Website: home-depot
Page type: review-order
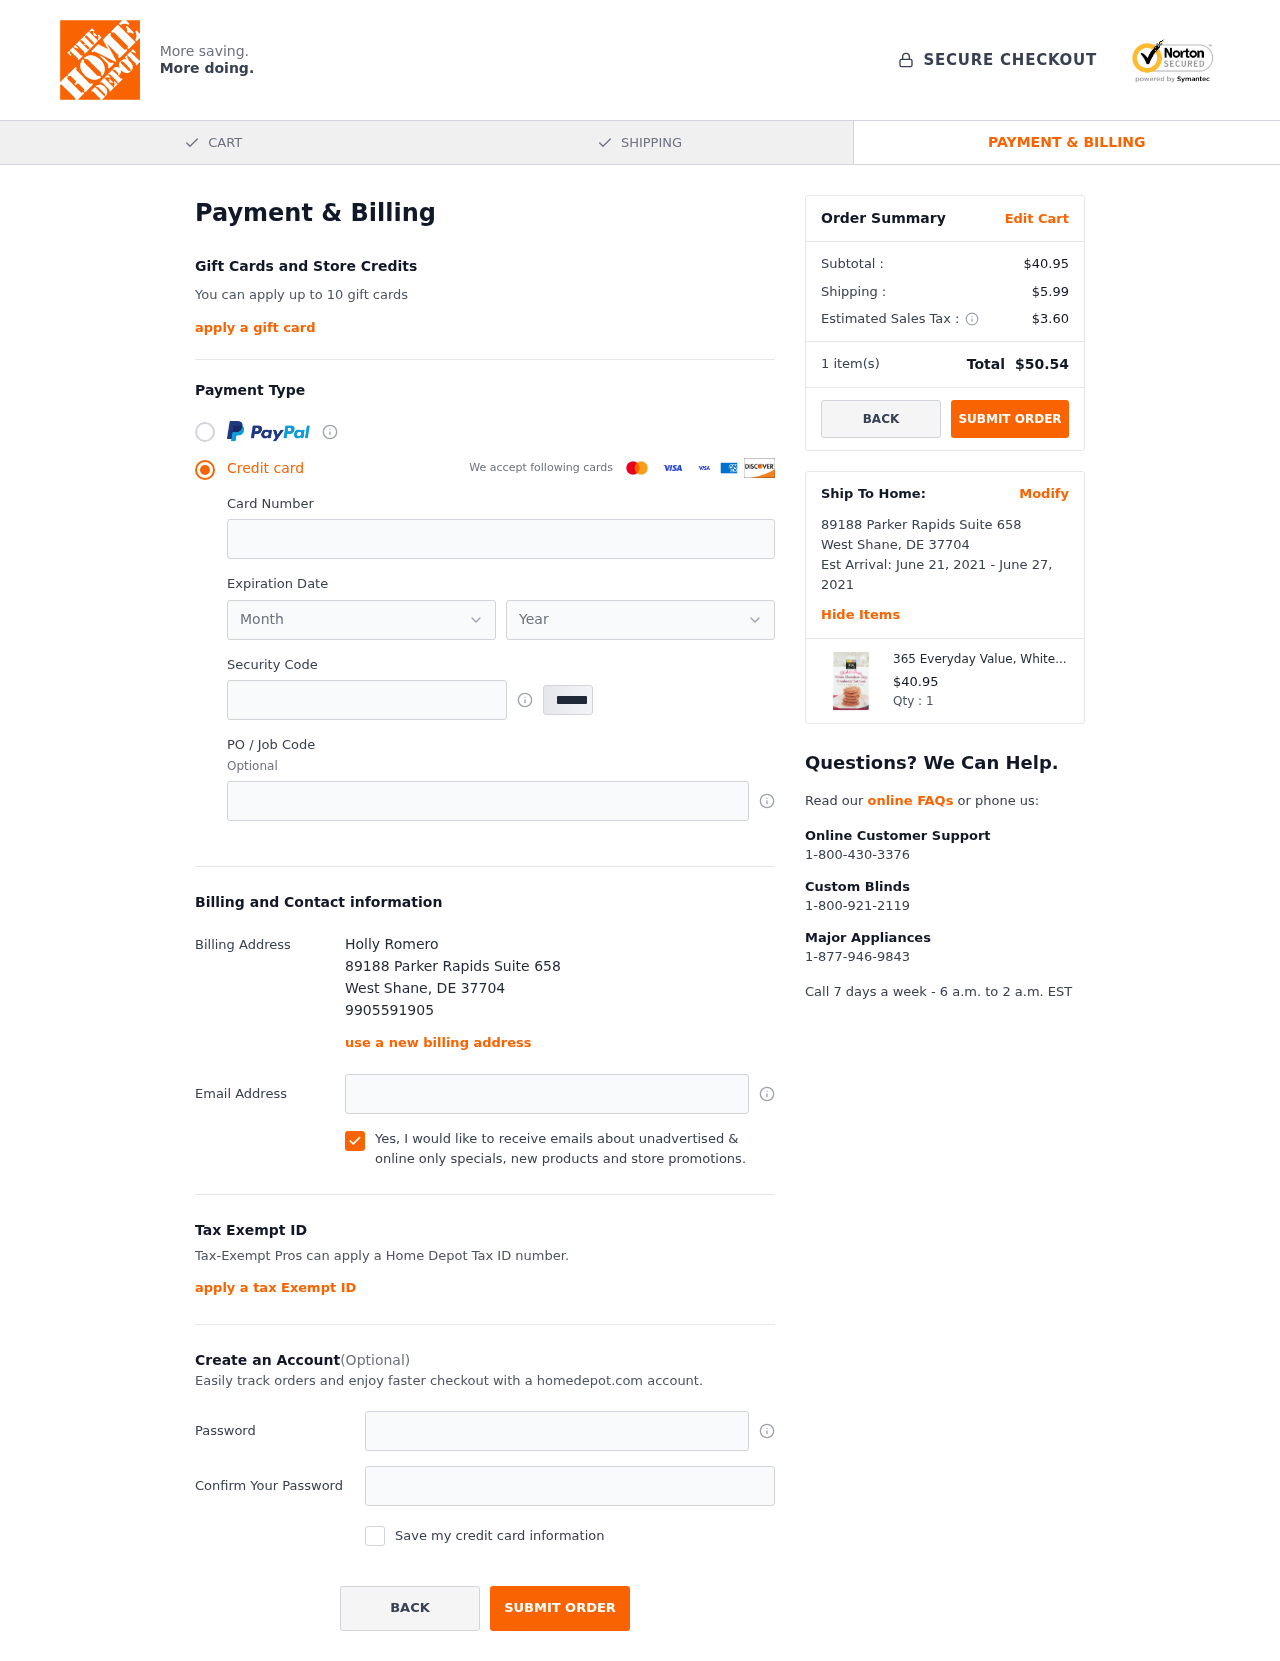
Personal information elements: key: PII_CARD_EXPIRY_MONTH
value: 09
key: PII_CARD_EXPIRY_YEAR
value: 29
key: PII_CITY
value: West Shane
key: PII_FULLNAME
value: Holly Romero
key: PII_PHONE
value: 9905591905
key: PII_POSTCODE
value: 37704
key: PII_STATE_ABBR
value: DE
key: PII_STREET
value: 89188 Parker Rapids Suite 658
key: PII_CARD_NUMBER
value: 6011 7403 8921 2932
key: PII_CARD_CVV
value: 622
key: PII_JOB_CODE
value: JOB-6374
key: PII_EMAIL
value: hromero@hotmail.com
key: PII_STREET2
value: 89188 Parker Rapids Suite 658
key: PII_POSTCODE2
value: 37704
Product elements: key: PRODUCT1_NAME
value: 365 Everyday Value, White Chocolate Chip Cranberry Oatmeal, Thin & Crispy Cookies, 7 oz
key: PRODUCT1_PRICE
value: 40.95
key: PRODUCT1_QUANTITY
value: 1
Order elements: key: ORDER_SUBTOTAL
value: $40.95
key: ORDER_SHIPPING_COST
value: $5.99
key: ORDER_TAX
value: $3.60
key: ORDER_NUM_ITEMS
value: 1
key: ORDER_TOTAL
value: $50.54
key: ORDER_SHIPPING_DATE
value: June 21, 2021
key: ORDER_DELIVERY_DATE
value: June 27, 2021